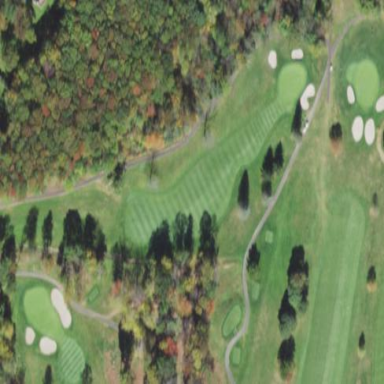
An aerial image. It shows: Bunker on golf course.